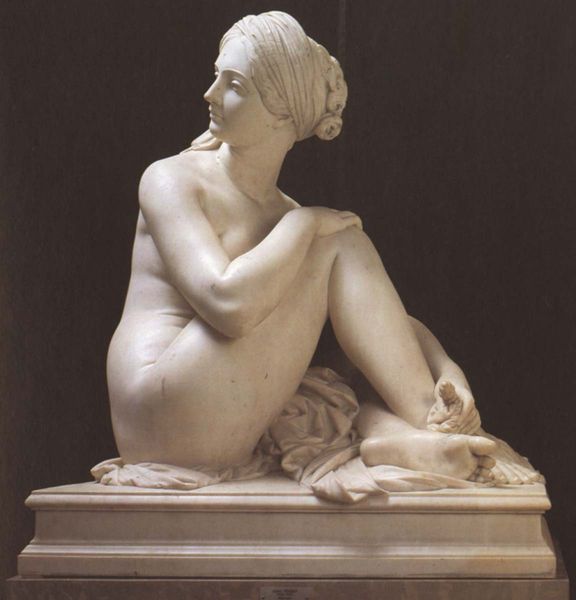
Titel: Odaliske
Künstler: James Pradier
Schlagwörter: akt, hand, haut, körper, nackt, weiß, sitzen, braun, frau, haar, marmor, profil, blick, tuch, arm, gesicht, sockel, gewand, sitzend, stoff, tücher, schön, skulptur, statue, bein, füße, ruhen, kopftuch, bauch, plastik, fuss, schönheit, gedreht, turban, buam, anmut, anmutig, plinte, platik, fußsohle, frau akt, socckel, haarbund